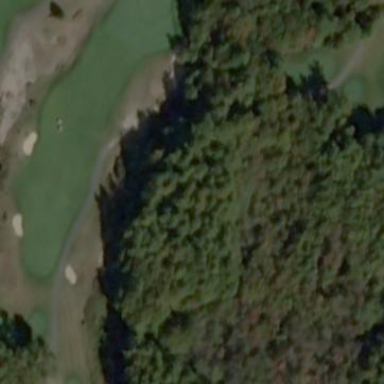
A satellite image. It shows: Golf fairway surrounded by grass.